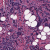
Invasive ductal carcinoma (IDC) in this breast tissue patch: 1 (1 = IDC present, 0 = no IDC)